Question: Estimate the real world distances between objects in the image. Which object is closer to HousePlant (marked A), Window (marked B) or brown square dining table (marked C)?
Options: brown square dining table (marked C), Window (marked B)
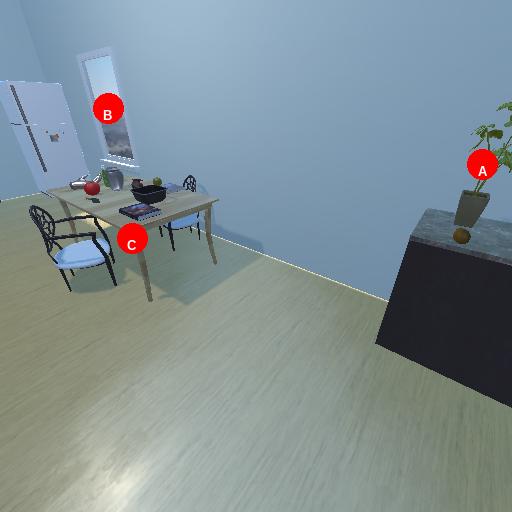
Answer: brown square dining table (marked C)